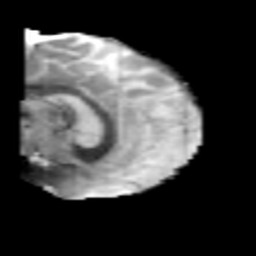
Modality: MD
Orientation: sagittal
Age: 43
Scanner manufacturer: philips
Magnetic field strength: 3 T
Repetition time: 8.536 s
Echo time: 0.1273 s